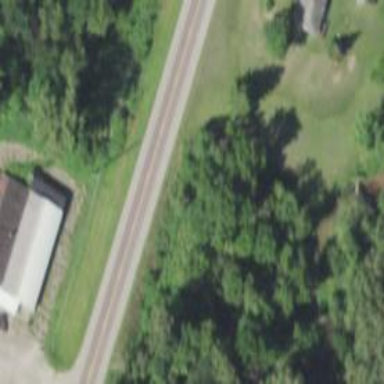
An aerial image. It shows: Culvert tunnel.